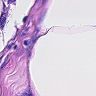
Metastatic tissue present: no